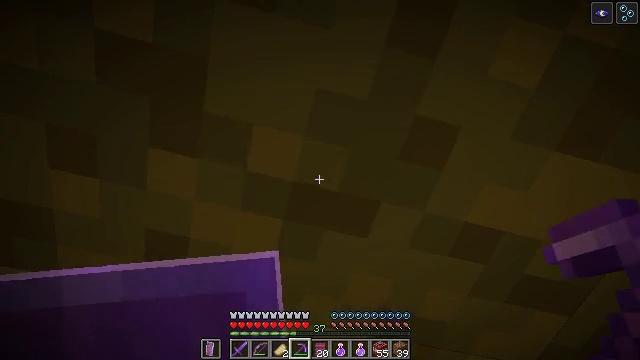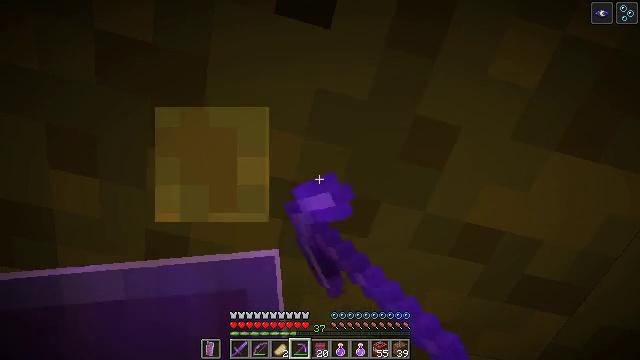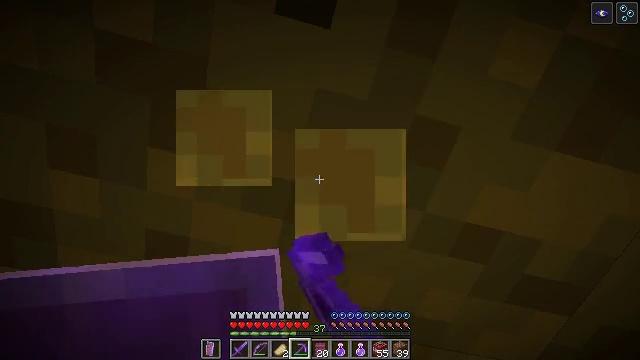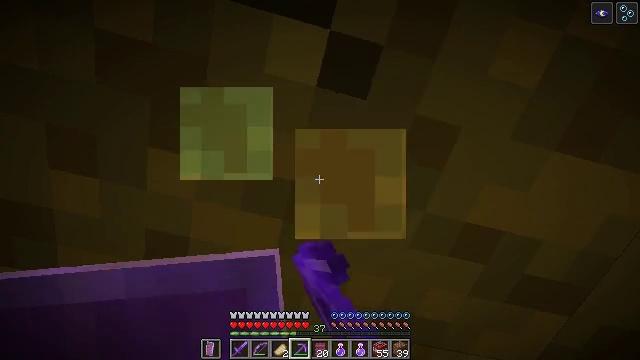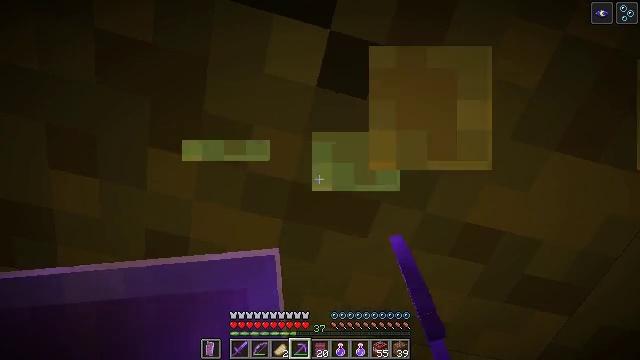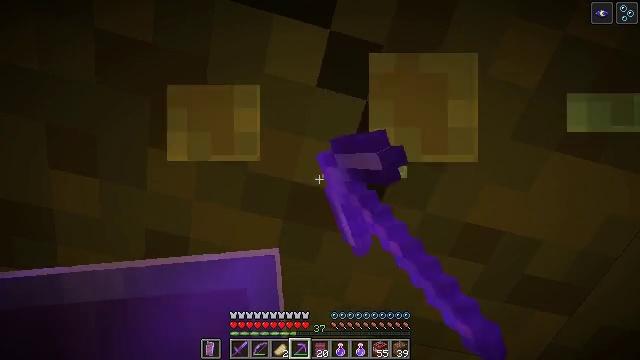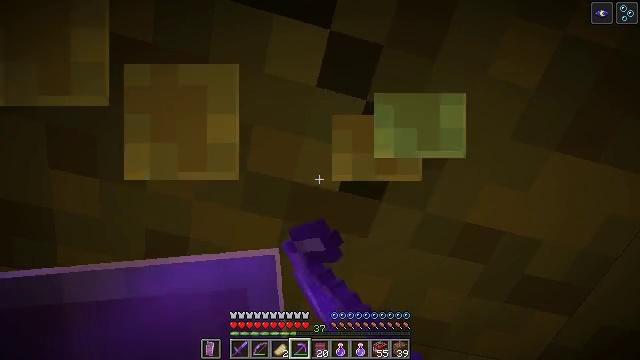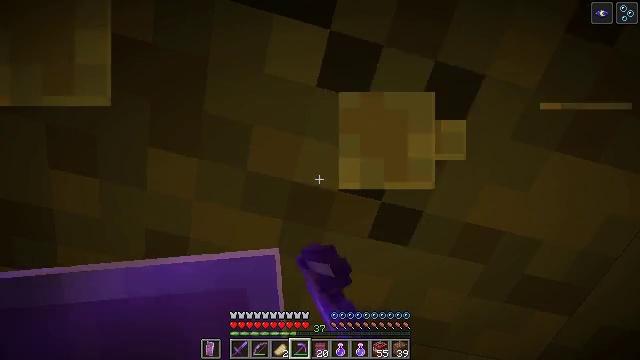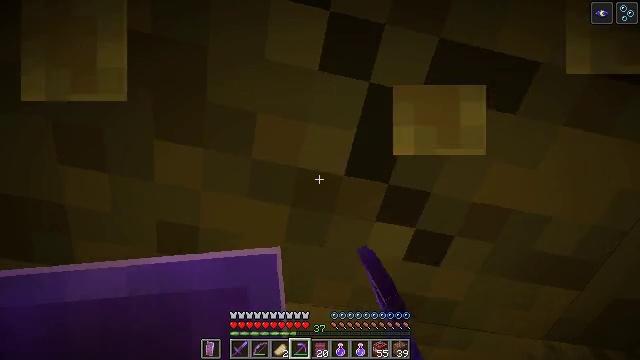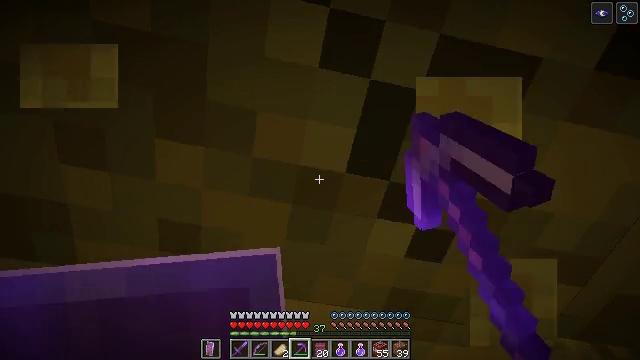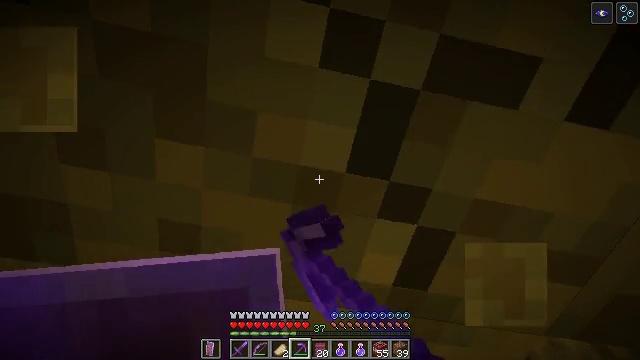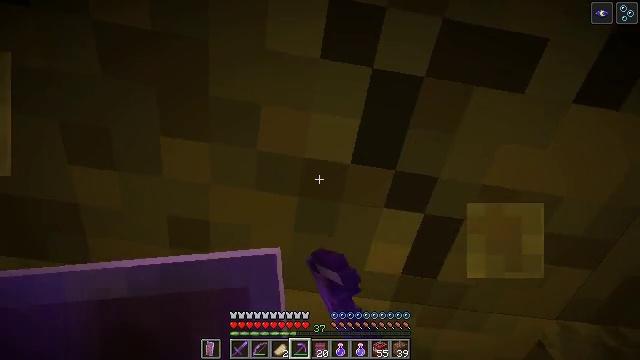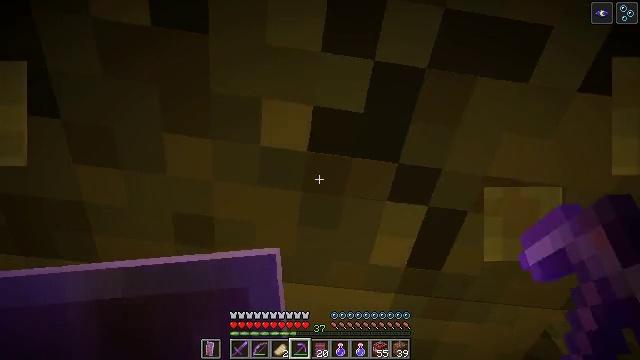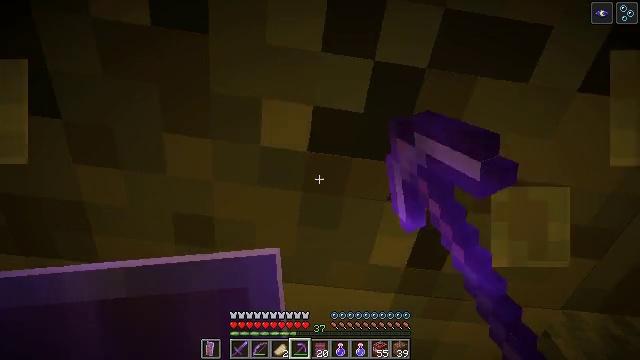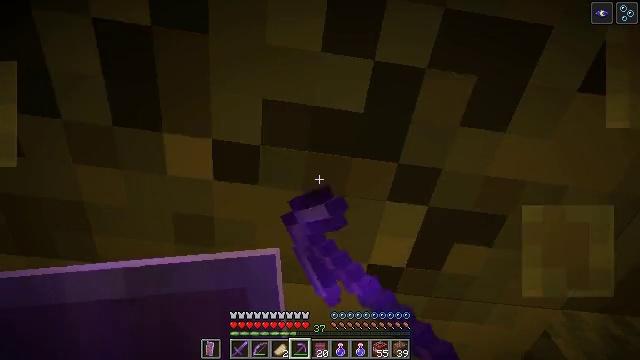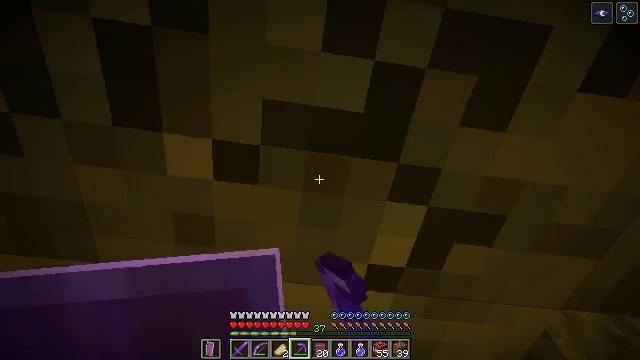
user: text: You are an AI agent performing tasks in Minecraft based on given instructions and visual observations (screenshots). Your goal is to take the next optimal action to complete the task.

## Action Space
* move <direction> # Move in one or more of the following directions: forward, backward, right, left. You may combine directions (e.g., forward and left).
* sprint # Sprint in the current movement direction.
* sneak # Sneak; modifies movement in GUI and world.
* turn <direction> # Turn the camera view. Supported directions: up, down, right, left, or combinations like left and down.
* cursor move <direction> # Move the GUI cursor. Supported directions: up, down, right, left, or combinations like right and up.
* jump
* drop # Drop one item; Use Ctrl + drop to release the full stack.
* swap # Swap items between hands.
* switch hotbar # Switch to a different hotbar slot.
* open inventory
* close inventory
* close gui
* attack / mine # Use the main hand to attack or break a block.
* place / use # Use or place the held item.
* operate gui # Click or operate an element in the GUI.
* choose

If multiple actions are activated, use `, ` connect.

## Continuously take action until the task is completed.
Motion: motion action
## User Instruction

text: Mine the wet sponge underwater.
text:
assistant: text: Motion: attack / mine
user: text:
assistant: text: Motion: attack / mine
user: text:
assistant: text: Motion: attack / mine
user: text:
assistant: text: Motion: attack / mine
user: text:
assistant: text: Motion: attack / mine
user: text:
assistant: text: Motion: attack / mine
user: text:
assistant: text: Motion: attack / mine
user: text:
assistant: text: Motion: turn left and down, attack / mine
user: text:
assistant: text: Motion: attack / mine
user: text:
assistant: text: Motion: attack / mine
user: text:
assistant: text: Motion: turn left and down, attack / mine
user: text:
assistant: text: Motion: turn left and down, attack / mine
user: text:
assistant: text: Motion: attack / mine
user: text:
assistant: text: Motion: attack / mine
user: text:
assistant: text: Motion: attack / mine
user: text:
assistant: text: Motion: attack / mine
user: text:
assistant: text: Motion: attack / mine
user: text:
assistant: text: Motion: turn left and down, attack / mine
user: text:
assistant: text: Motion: attack / mine
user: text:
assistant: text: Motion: attack / mine
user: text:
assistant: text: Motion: attack / mine
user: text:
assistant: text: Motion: attack / mine
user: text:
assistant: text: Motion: attack / mine
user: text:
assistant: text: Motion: turn left and down, attack / mine
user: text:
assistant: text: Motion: turn left and down, attack / mine
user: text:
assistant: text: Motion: turn down, attack / mine
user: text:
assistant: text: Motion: attack / mine
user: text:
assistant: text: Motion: attack / mine
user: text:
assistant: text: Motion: attack / mine
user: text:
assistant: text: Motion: attack / mine